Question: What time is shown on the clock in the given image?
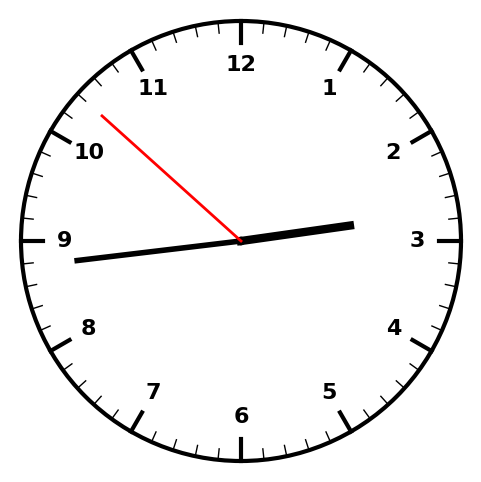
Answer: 02:43:52